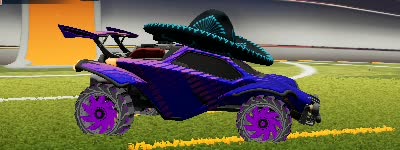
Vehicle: octane